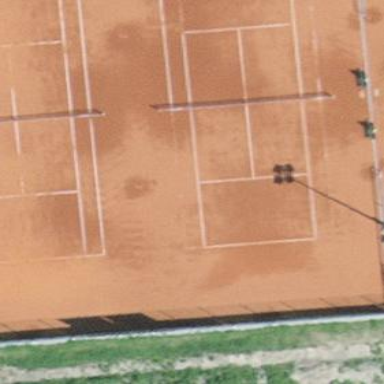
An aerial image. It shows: Tennis court on the leisure land pitch.